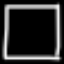
Label: square